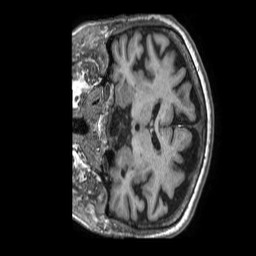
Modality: T1w
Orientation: coronal
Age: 75
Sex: female
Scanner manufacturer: philips
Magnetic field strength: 1.5 T
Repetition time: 0.007147 s
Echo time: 0.003277 s